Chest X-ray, PA view. Patient: 67 years old, sex F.
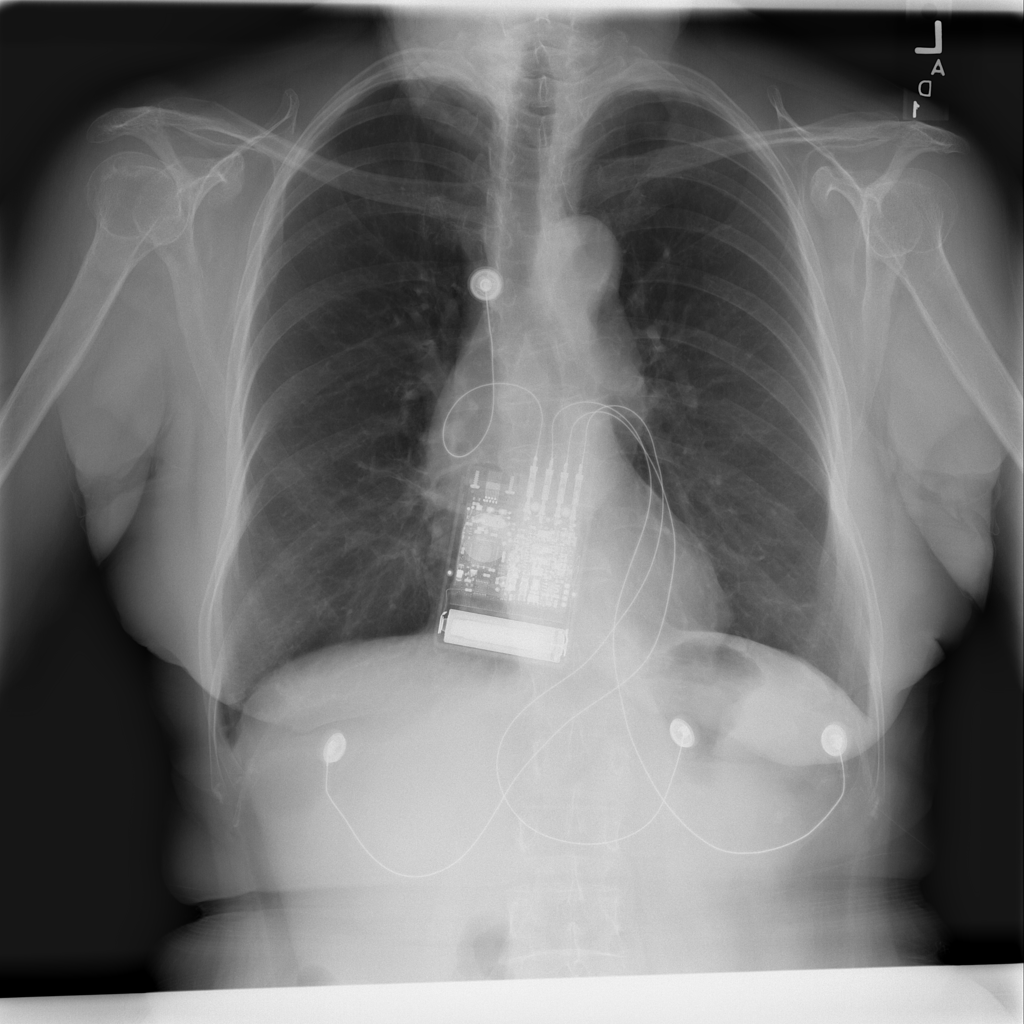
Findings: No Finding